Question: I have a simple javascript animation, where two cowboys (iamges) 'race' each other based on a random interval number.
What I can't find out how to do is for the script to take a decision on who is the winner, meaning if a cowboy reaches a pre-defined distance first, the script will know and will show an alert on who won.
Here is a screen shot to show an example:

This is the code I have so far: <URL>
Can give me some directions?
Thanks,
Brian
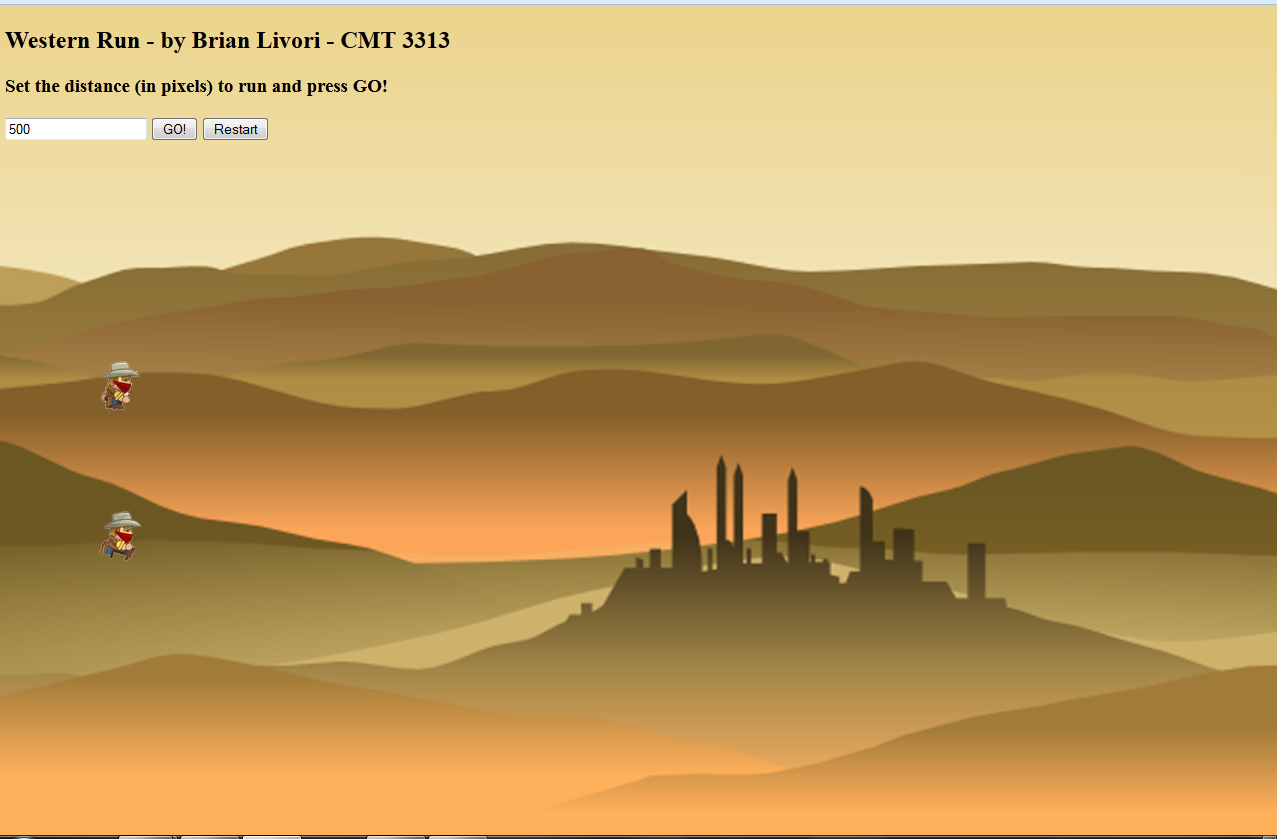
Answer: In your 'move()' function you should do something like
'''
if (x >= dest_x) {
alert('player 1 won');
} else if (x2 >= dest_x2) {
alert('player 2 won');
} else {
... continue the loop ...
}
'''
You'd most likely put that behind
'''
document.getElementById("cowboy").style.top = y+'px';
document.getElementById("cowboy").style.left = x+'px';
document.getElementById("cowboytwo").style.top = y2+'px';
document.getElementById("cowboytwo").style.left = x2+'px';
'''
You might want to check your code on duplicate variables too, by the way.
AFAIK dest_x and dest_x2 are both the same for example.